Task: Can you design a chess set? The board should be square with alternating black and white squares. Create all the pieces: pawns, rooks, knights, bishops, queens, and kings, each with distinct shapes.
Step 4490:
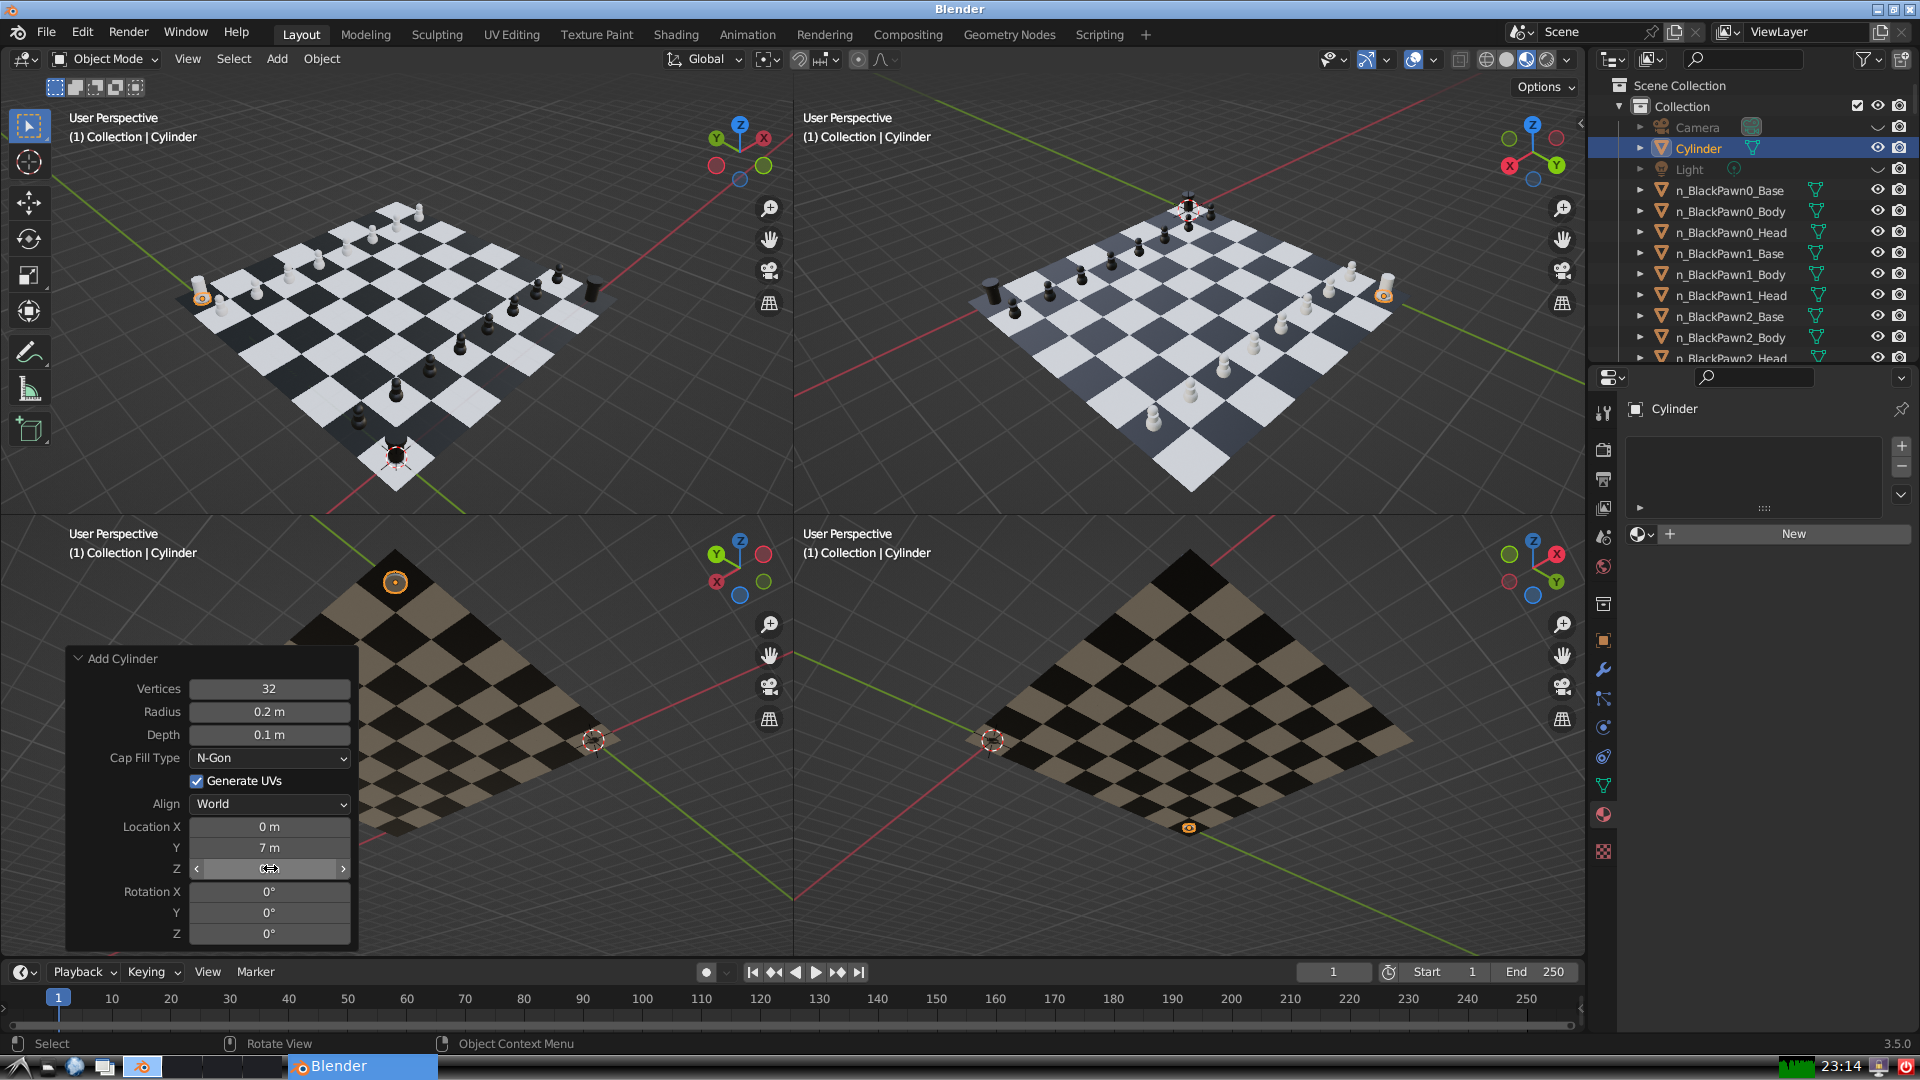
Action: click: no